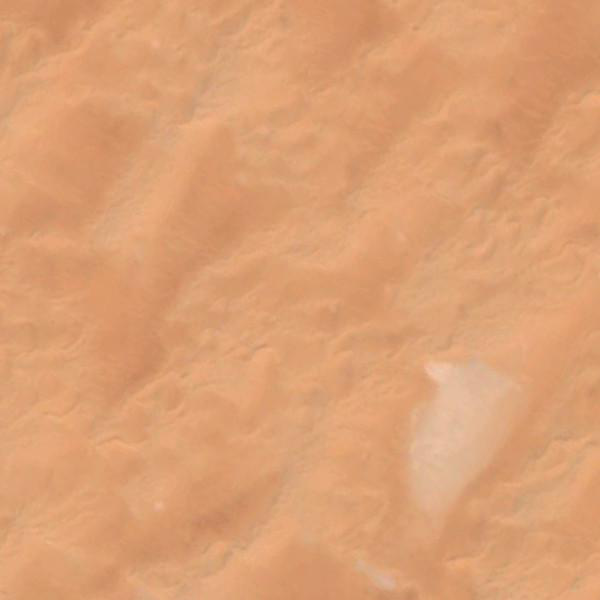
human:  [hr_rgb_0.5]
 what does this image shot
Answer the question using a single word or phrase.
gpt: desert